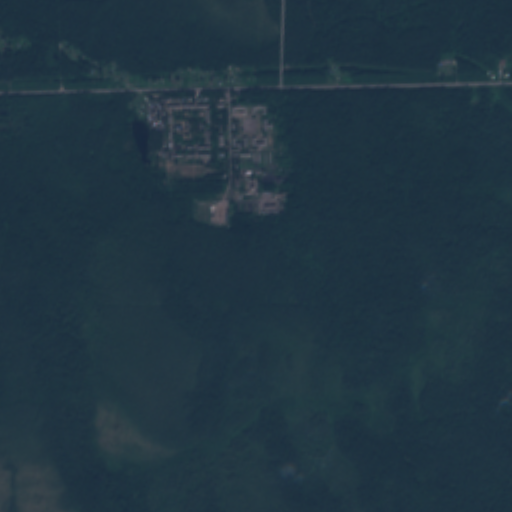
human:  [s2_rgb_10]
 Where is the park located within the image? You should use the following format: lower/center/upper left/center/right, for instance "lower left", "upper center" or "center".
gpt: The park is located in the upper center of the image.
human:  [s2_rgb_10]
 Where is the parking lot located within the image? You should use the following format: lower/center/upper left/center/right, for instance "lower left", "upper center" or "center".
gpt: The parking lot is located in the upper center of the image.
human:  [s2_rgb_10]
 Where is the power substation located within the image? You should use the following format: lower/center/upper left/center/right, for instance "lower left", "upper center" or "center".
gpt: The power substation is located in the upper right of the image.
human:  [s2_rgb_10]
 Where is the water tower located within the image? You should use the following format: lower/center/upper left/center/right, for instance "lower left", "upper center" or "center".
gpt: The water tower is located in the center of the image.
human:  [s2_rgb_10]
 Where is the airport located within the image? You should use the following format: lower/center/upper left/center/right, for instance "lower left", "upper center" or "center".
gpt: There is no airport in the image.